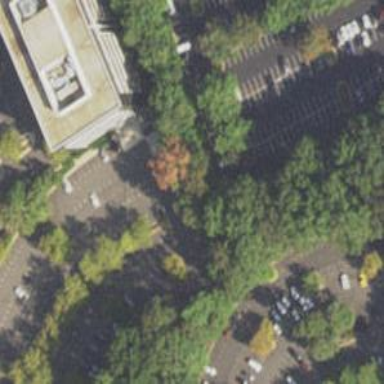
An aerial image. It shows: Parking area.